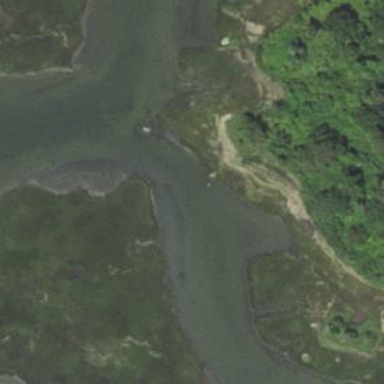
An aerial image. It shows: Tidal wetland with tidal flats.